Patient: sex F, age 60
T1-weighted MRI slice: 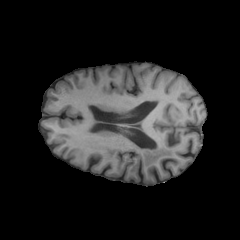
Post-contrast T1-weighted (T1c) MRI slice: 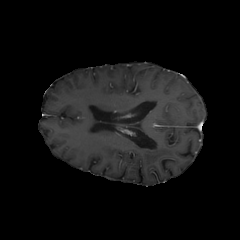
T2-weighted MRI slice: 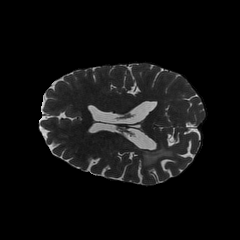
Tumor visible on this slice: yes
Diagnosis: Glioblastoma, IDH-wildtype
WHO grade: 4